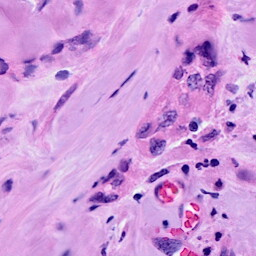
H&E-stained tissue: Breast